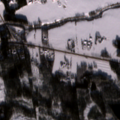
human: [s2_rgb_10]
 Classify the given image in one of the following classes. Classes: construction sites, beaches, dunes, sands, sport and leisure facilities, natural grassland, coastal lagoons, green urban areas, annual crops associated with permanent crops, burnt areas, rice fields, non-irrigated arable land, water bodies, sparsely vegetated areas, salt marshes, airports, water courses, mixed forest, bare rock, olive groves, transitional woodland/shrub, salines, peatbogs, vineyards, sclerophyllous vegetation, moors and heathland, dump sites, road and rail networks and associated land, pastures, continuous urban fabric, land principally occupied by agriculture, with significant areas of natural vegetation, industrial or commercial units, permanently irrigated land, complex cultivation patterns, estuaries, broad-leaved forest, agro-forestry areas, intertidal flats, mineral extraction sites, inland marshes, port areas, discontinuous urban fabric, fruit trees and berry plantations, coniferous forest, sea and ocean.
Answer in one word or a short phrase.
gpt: discontinuous urban fabric, non-irrigated arable land, land principally occupied by agriculture, with significant areas of natural vegetation, coniferous forest, mixed forest